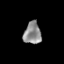
Tissue: prostate
Cell type: Myeloid cells
Senescence score: 0.6978
Nuclear area (px): 373
Mean DAPI intensity: 142.901